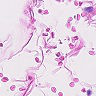
Metastatic tissue present: no